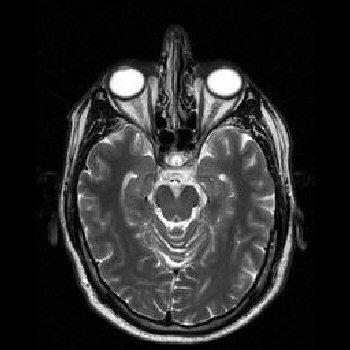
Label: notumor